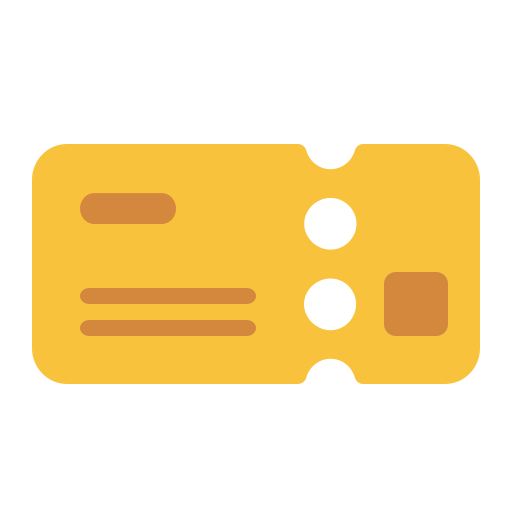
ticket flat